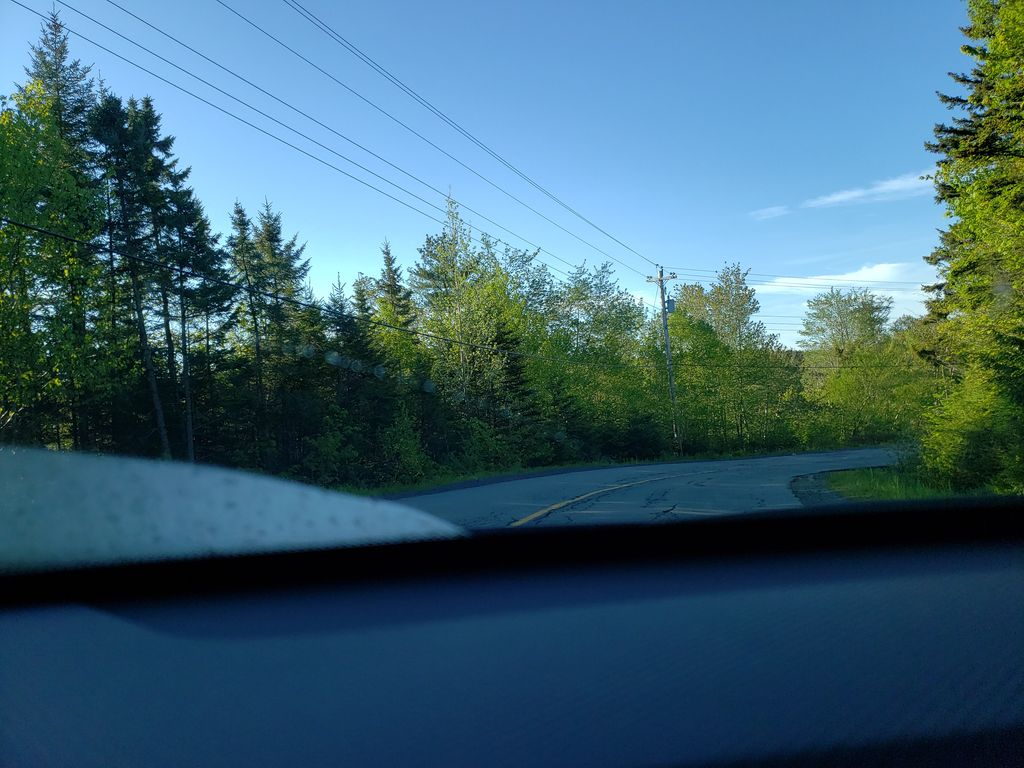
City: halifax